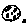
Label: moon